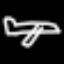
Label: airplane